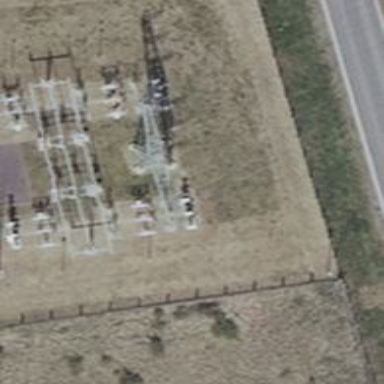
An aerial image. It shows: Three power lines with cables.